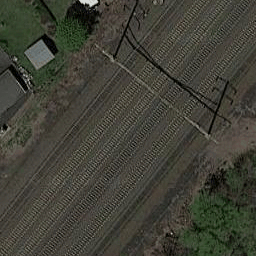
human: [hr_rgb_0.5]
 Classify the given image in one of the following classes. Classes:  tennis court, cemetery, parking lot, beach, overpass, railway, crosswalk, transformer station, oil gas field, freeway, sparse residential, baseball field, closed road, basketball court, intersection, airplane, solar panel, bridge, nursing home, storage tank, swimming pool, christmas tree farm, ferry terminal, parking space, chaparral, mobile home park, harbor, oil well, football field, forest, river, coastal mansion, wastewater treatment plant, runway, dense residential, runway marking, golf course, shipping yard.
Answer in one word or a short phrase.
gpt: railway